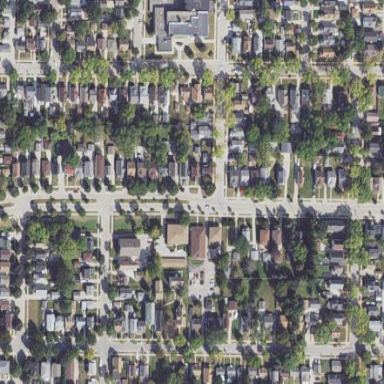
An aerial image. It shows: Sidewalk.